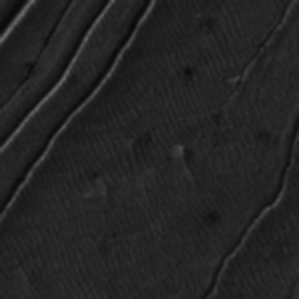
Label: frost